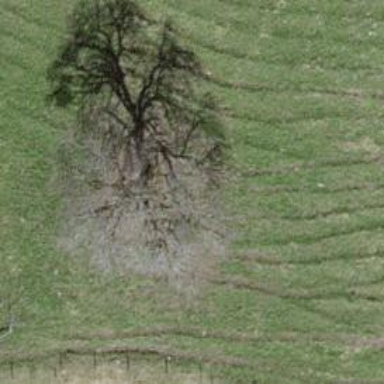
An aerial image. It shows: Single tag "natural: tree."